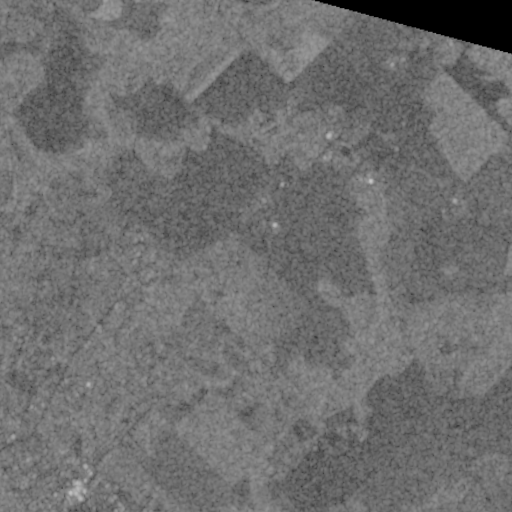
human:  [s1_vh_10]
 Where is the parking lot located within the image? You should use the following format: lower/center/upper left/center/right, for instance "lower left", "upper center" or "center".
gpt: The parking lot is located in the lower left of the image.
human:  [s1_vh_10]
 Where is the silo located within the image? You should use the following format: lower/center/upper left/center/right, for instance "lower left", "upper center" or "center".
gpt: The silo is located in the lower left of the image.
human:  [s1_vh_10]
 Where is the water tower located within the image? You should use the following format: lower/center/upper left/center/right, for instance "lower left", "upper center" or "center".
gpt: The water tower is located in the lower left of the image.
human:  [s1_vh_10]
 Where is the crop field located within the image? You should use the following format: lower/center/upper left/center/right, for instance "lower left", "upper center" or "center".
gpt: There is no crop field in the image.

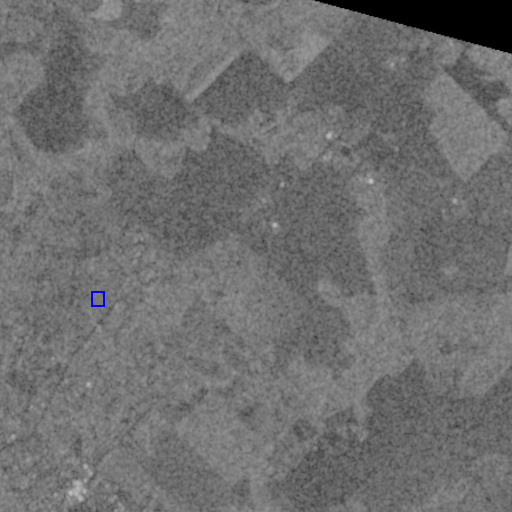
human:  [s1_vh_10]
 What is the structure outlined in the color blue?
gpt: The structure outlined in blue is a park.
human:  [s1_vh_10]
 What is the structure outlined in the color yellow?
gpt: There is no yellow outline.